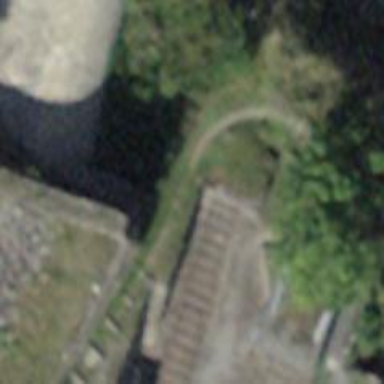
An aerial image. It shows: Railway buffer stop.